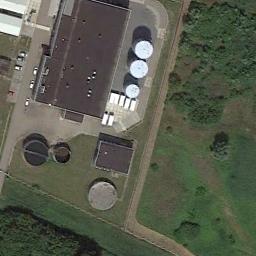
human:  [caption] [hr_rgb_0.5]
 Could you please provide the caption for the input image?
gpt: There are many cars beside the storage tanks .

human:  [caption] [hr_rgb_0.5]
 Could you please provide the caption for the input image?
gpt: There are many different-sized storage tanks and many buildings in the factory, And there are large lawns in the factory .

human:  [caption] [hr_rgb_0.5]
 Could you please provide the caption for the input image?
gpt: One of these storage tanks is orange .

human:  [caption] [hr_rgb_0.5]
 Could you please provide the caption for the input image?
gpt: There are many white and black storage tanks on the grass .

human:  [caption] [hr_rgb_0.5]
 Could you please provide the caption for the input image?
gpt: There are three storage tanks beside a brown building .